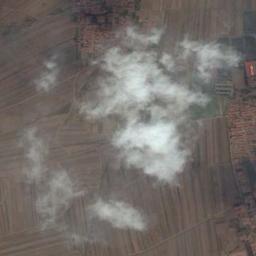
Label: cloud